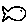
Label: fish